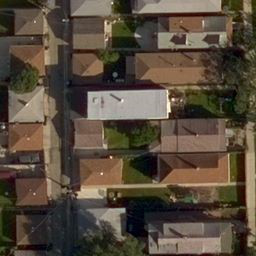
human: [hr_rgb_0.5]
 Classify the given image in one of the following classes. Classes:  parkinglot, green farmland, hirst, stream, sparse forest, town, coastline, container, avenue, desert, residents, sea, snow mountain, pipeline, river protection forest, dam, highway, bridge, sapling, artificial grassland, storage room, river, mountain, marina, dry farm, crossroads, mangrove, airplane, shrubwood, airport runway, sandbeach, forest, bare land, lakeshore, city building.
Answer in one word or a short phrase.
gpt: residents